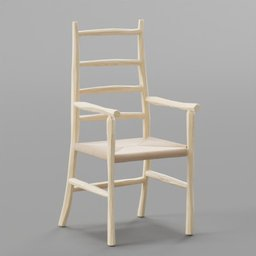
Label: furniture